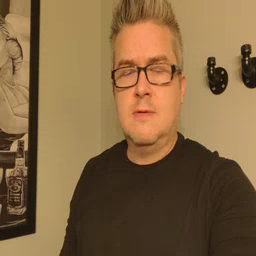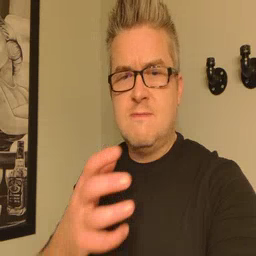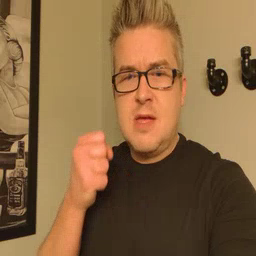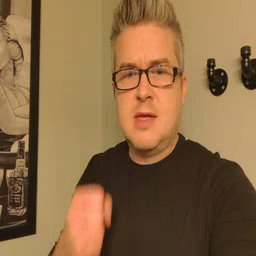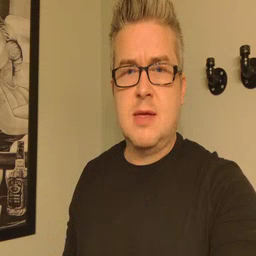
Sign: fast